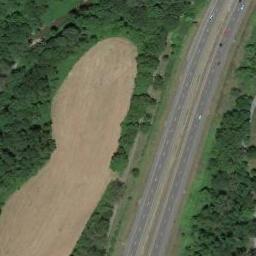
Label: freeway